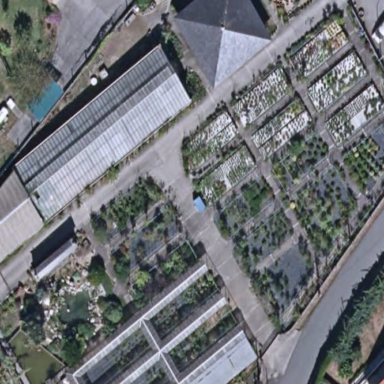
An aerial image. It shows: Garden center.